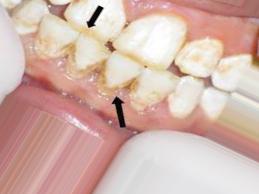
Condition: Tooth Discoloration